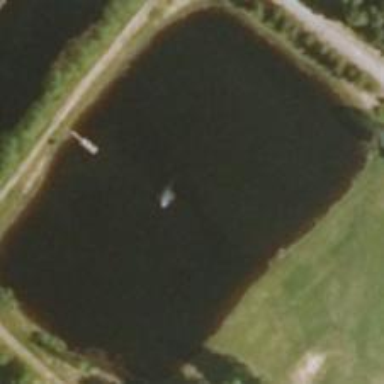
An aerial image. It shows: Swimming pool located in leisure land.